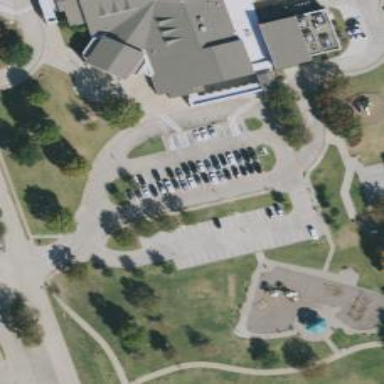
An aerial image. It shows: Parking space.